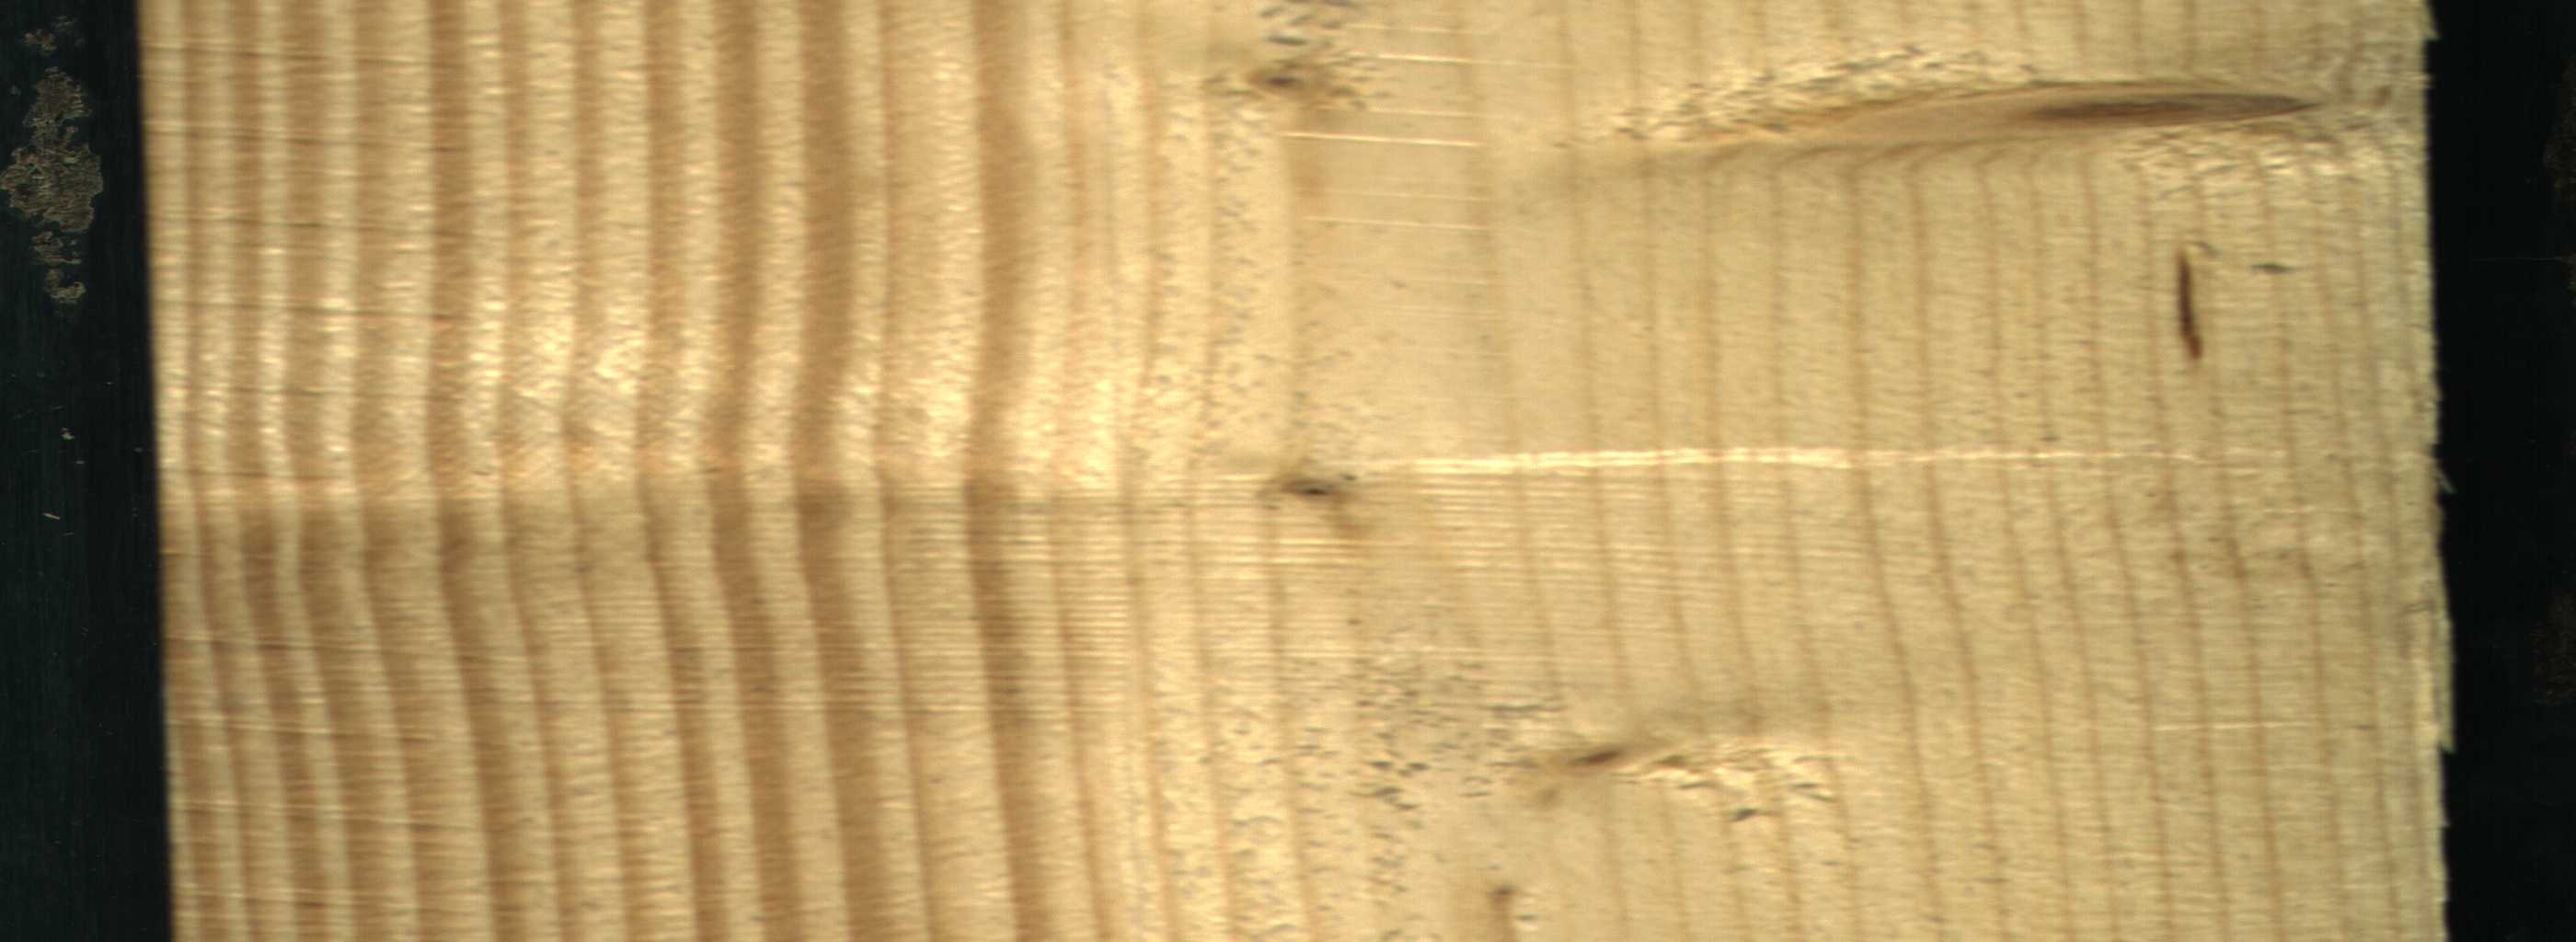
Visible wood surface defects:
resin
Live_Knot
Live_Knot
Live_Knot
Live_Knot